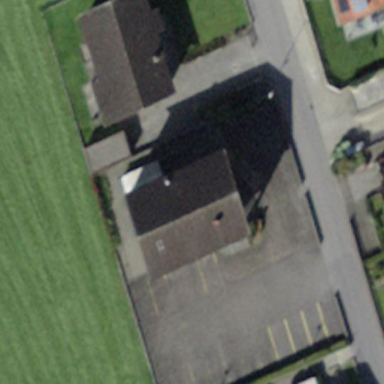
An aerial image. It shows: Building that serves as place of worship.